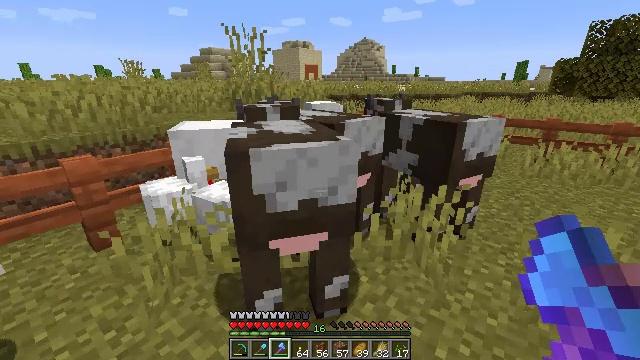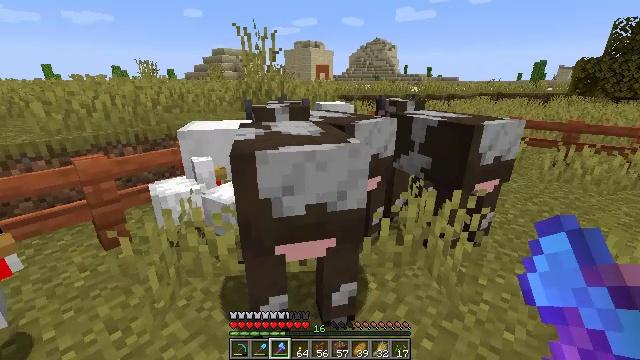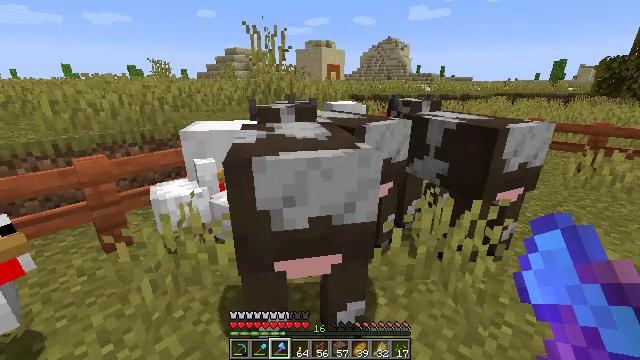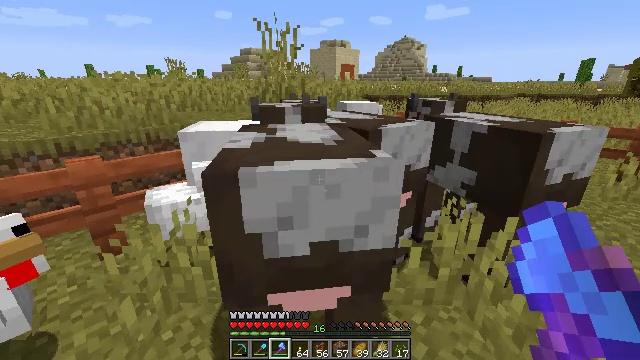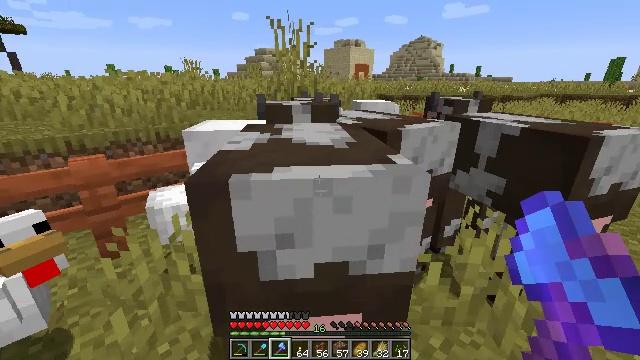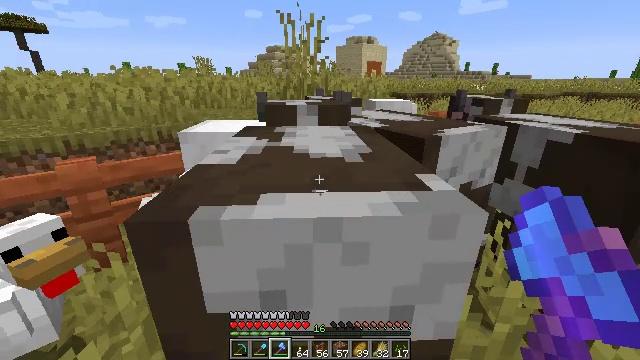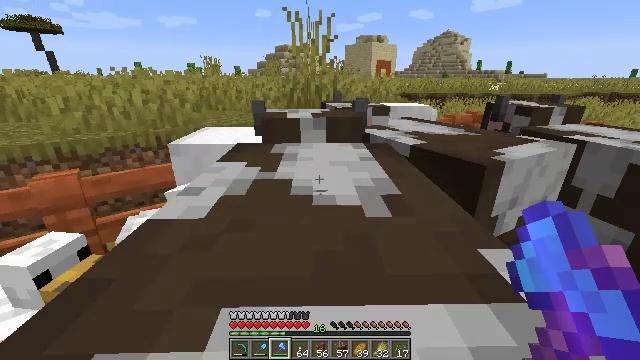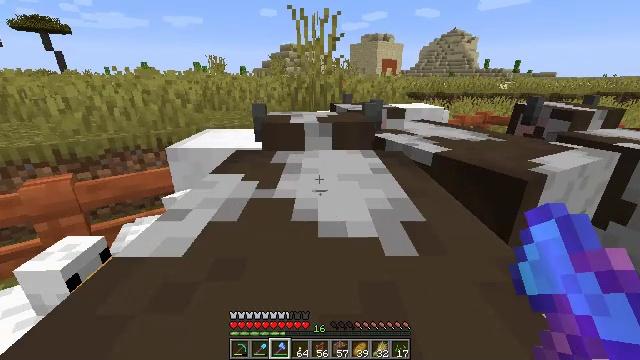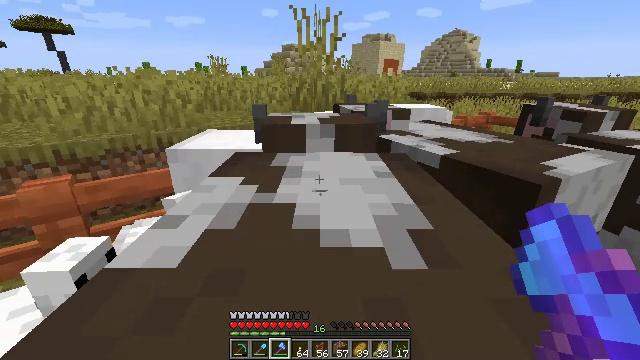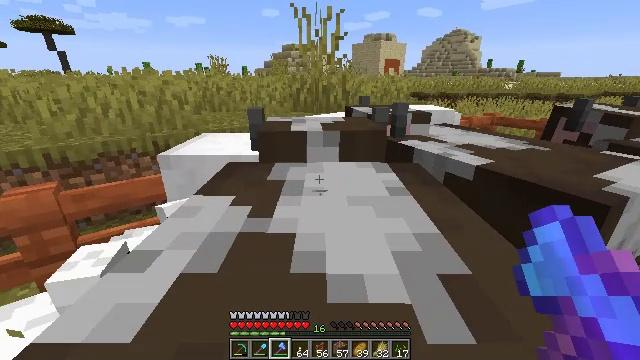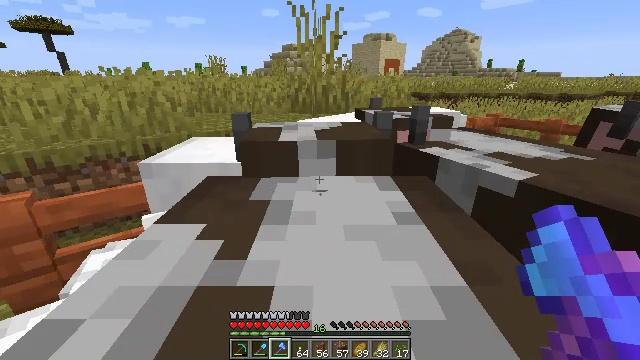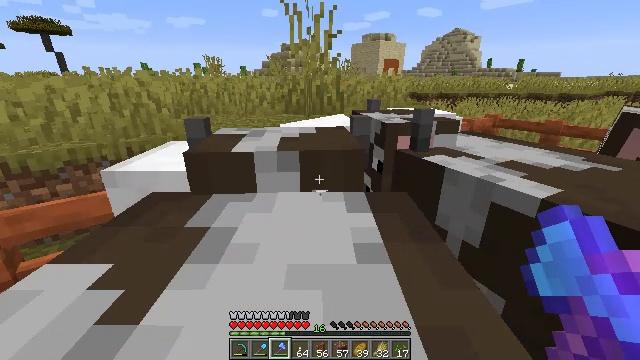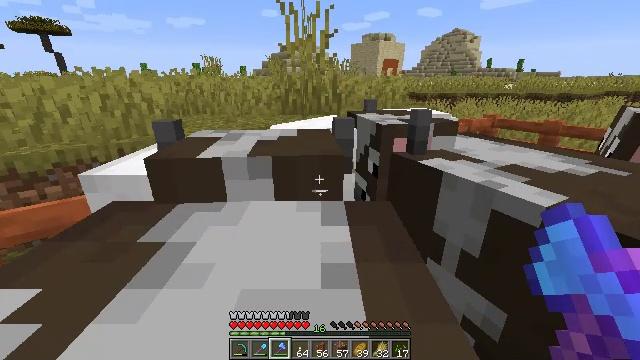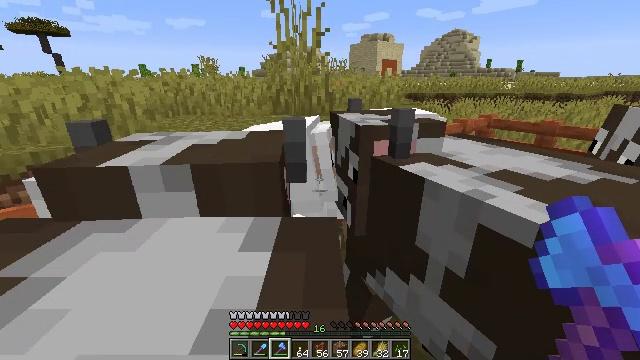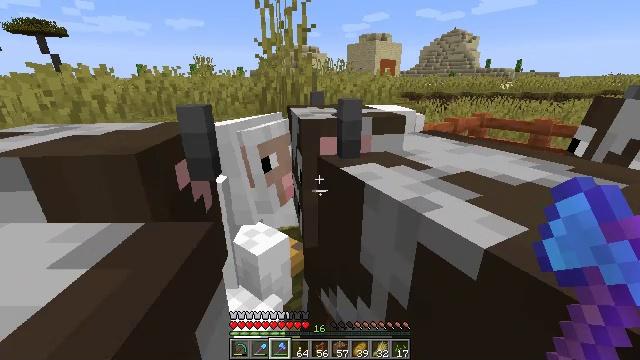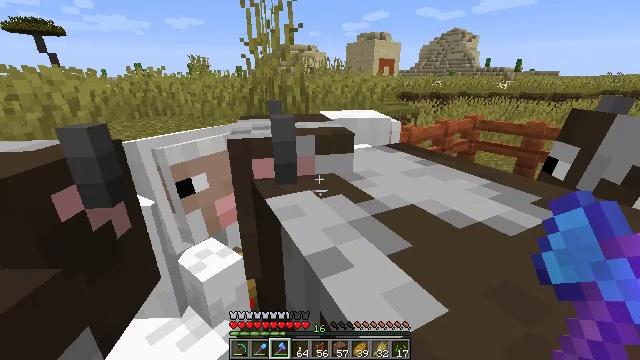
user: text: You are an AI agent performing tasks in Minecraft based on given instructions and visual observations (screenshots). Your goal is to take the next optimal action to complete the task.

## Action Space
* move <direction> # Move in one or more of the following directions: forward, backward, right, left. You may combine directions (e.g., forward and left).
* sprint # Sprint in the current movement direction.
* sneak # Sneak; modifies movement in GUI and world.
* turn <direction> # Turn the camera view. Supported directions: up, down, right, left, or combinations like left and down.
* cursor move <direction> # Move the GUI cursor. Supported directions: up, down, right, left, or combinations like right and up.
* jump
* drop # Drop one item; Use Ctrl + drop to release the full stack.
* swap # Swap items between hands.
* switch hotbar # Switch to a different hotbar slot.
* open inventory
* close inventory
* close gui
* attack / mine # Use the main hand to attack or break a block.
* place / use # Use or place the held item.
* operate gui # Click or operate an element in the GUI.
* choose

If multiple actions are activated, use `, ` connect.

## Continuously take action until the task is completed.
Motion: motion action
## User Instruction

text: Reclaim the acacia fence from a structure.
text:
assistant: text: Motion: move forward, turn left
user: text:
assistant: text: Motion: move forward, turn left
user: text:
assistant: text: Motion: move forward, turn left
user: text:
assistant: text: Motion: move forward, turn left
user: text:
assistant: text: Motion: move forward, turn left
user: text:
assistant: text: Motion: move forward, turn left
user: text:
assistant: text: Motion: move forward, turn left
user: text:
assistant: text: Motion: move forward
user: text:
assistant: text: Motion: move forward
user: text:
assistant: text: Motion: move forward and move right
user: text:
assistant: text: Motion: move forward and move right
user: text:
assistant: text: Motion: move forward and move right
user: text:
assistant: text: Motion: move forward and move right
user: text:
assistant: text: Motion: move forward and move right
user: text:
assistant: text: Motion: move forward and move right
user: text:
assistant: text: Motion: move forward and move right
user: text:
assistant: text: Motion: move forward and move right
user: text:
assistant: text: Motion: move forward and move right
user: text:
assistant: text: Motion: move forward and move right
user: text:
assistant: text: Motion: move forward and move right
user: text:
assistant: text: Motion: move right
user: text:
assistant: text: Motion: move right, turn left and down
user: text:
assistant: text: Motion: move right, turn left and down
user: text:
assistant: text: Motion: move right, turn left
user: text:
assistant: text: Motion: move right
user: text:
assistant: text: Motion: move right
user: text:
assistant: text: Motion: move right
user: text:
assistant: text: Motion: move right
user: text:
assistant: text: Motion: move right
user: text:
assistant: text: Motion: move right, turn right